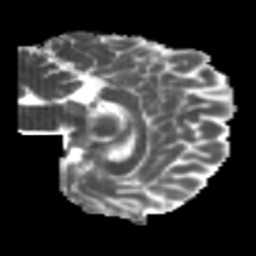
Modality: MD
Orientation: sagittal
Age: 25
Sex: female
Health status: healthy
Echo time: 0.074 s